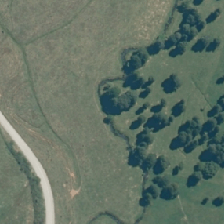
Land cover: indigenous_forest